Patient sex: F
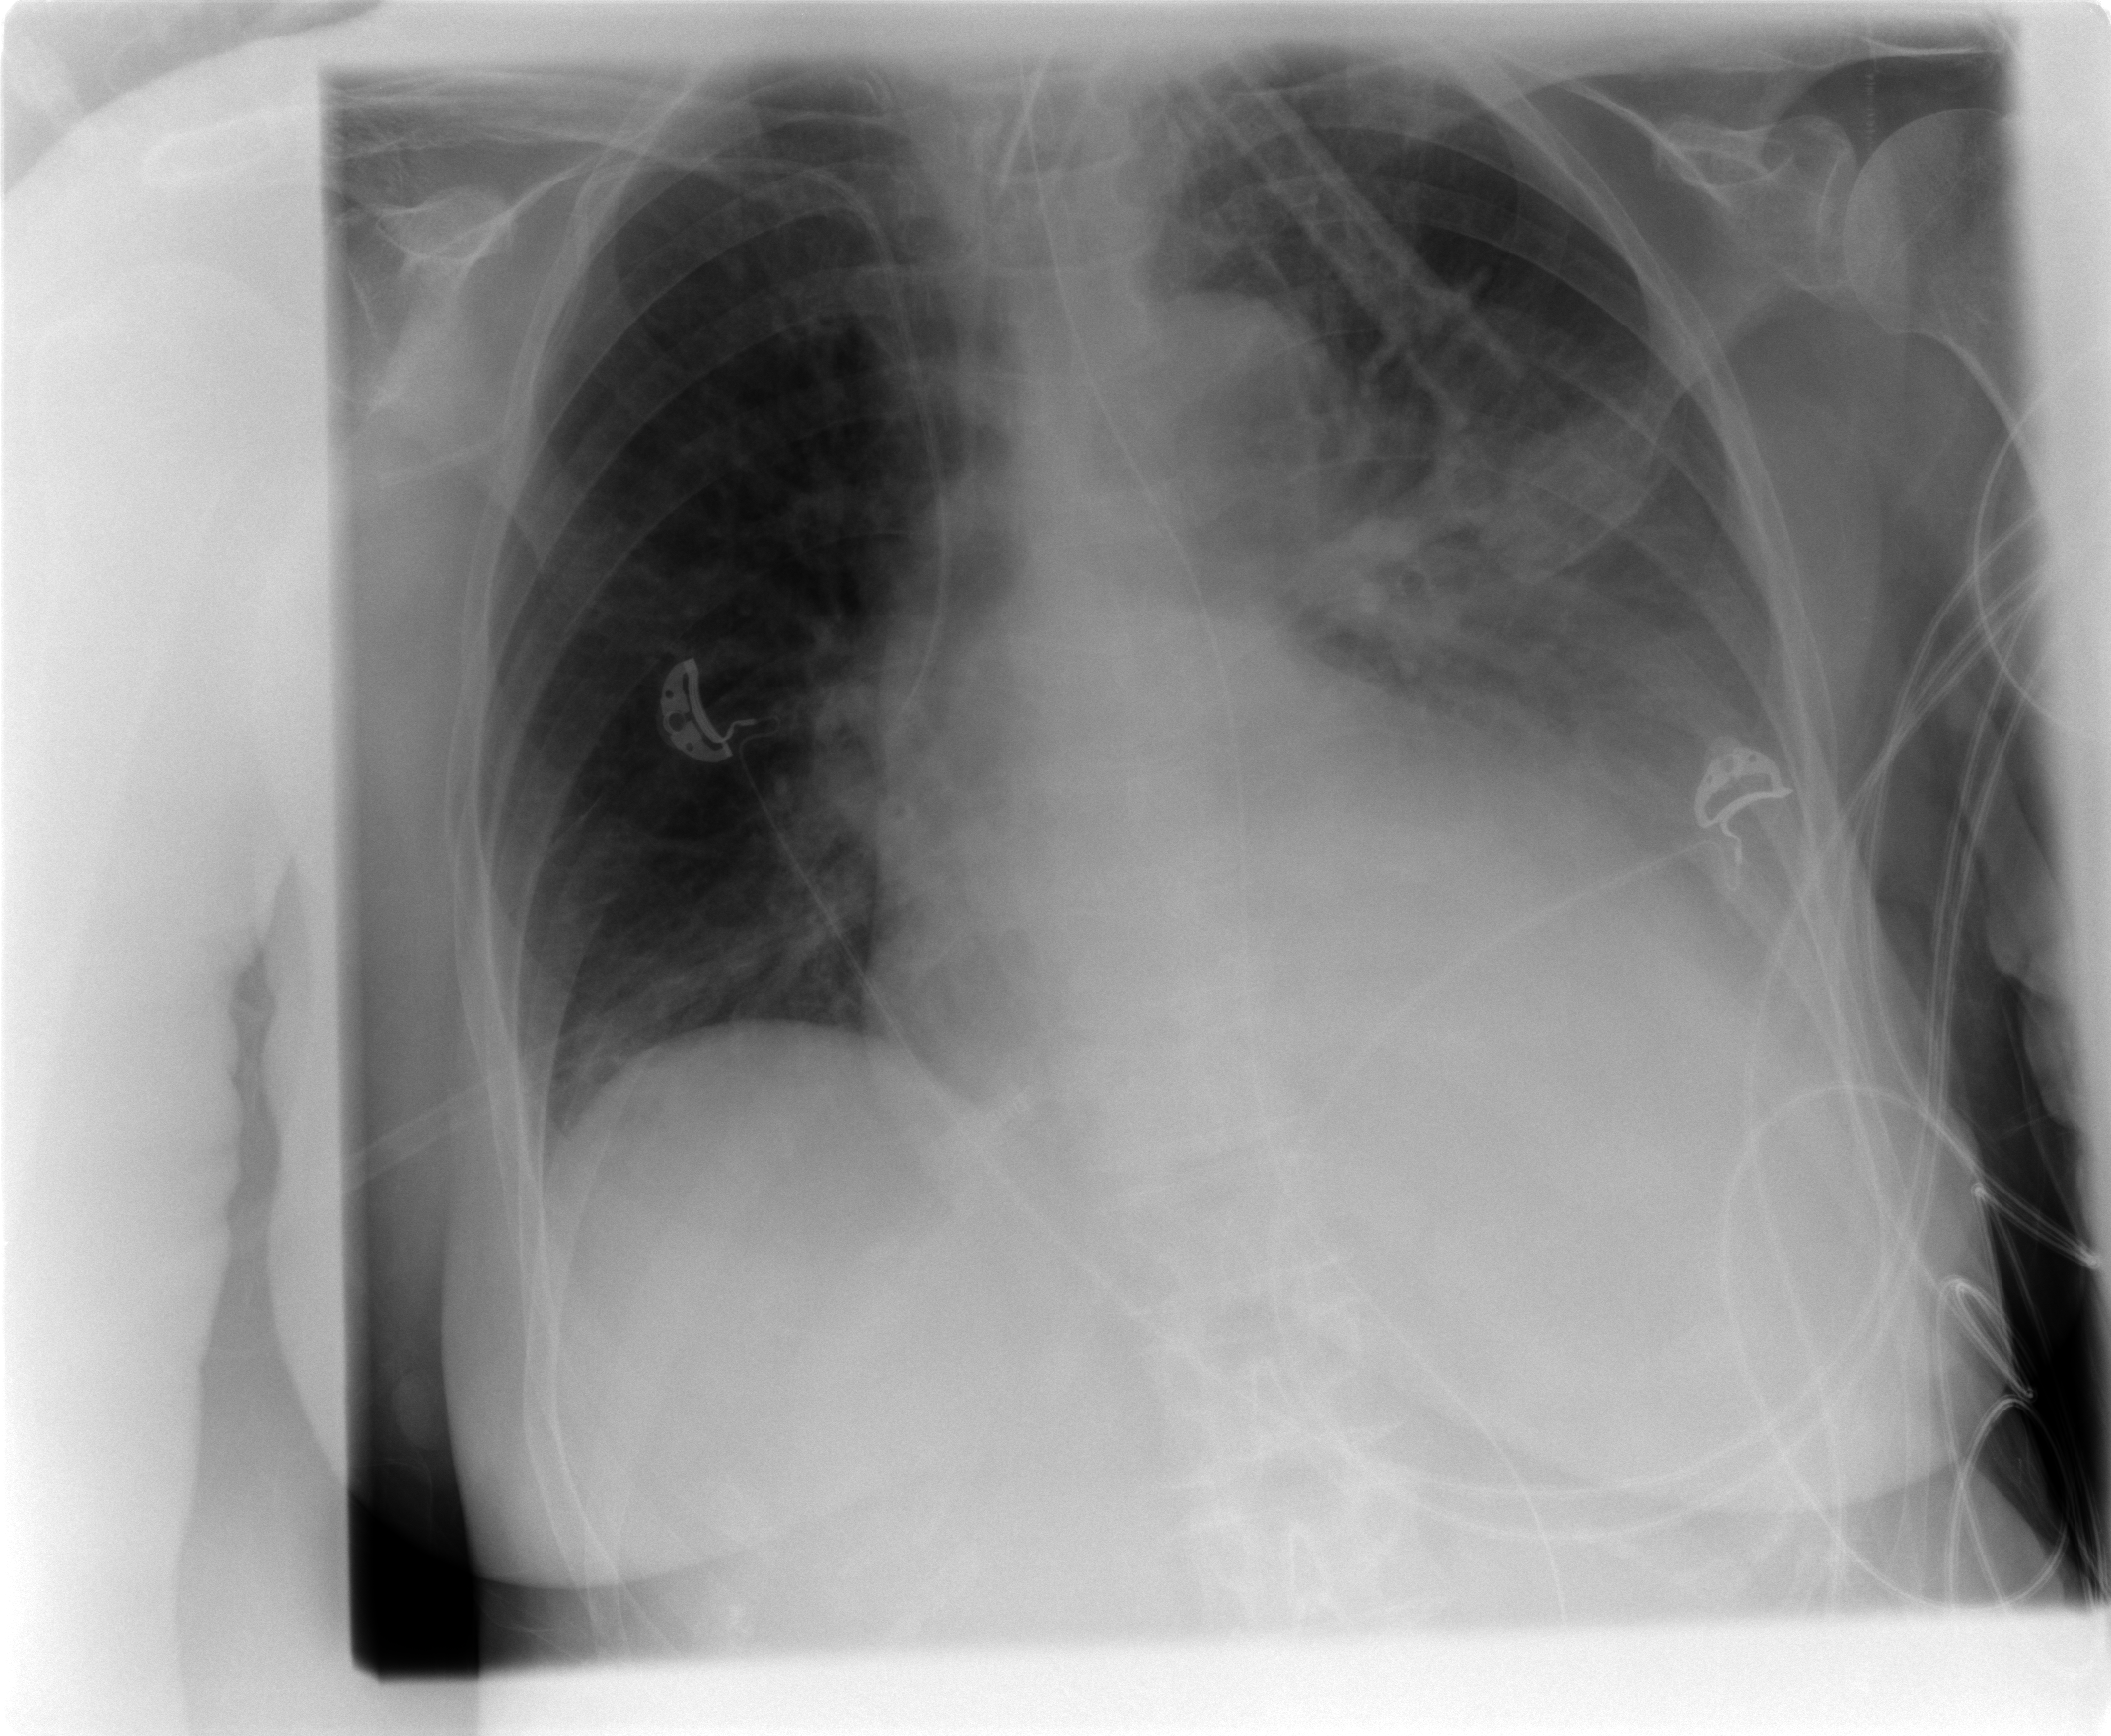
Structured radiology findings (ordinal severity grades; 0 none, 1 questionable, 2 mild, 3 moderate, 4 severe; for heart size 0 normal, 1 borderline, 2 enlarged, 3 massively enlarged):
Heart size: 3
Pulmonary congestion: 2
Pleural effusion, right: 0
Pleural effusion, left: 3
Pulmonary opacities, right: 0
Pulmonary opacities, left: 2
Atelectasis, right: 0
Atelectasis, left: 3